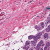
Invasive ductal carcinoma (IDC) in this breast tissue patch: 0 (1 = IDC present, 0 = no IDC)